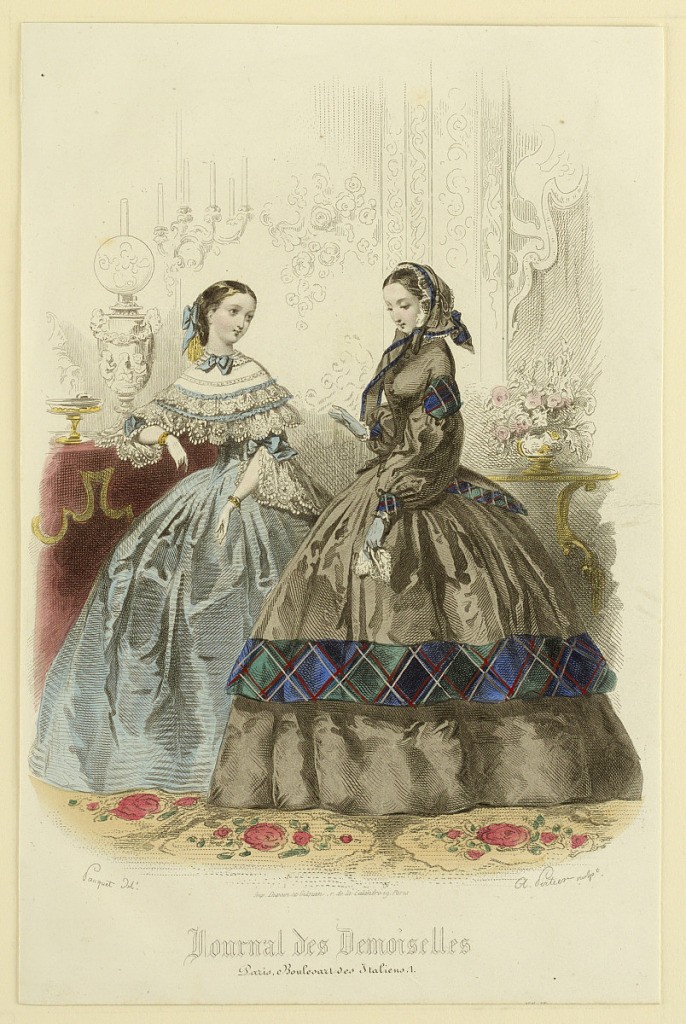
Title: Fashion Plate from Journal des demoiselles
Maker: A. Pauquet, French, active 19th c.
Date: ca. 1860
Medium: Hand-colored engraving on paper
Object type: Print
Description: Fashion plate from Journal des demoiselles.